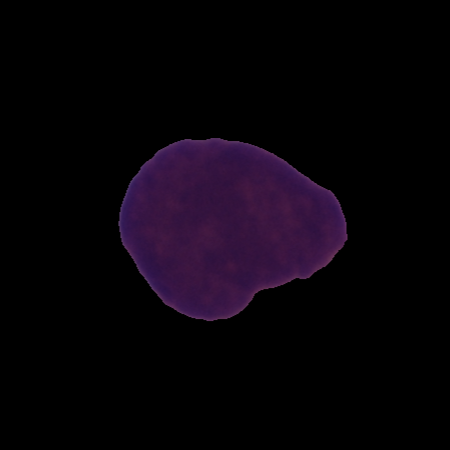
Label: cancer